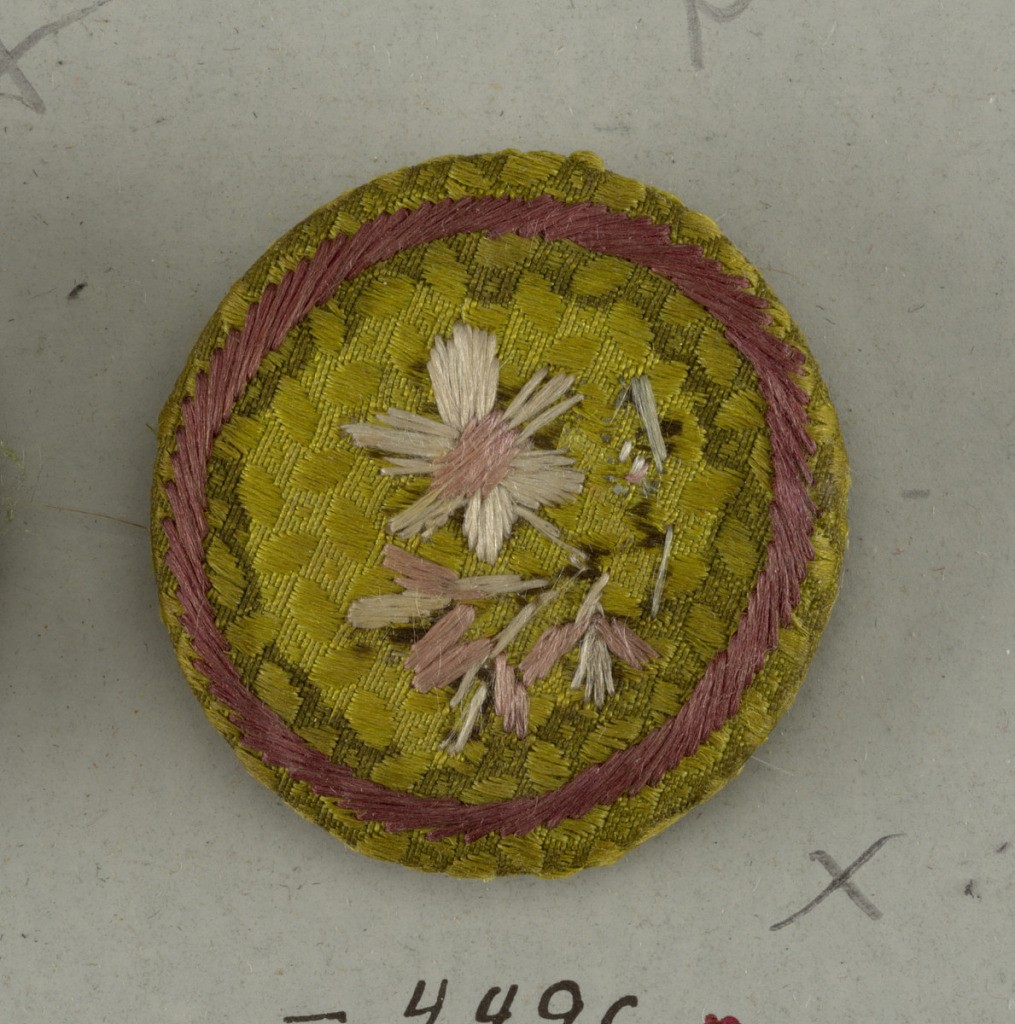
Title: Buttons
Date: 18th century
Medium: silk and wood
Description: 1931-59-449-a,c: four buttons made of wooden molds covered with sil...